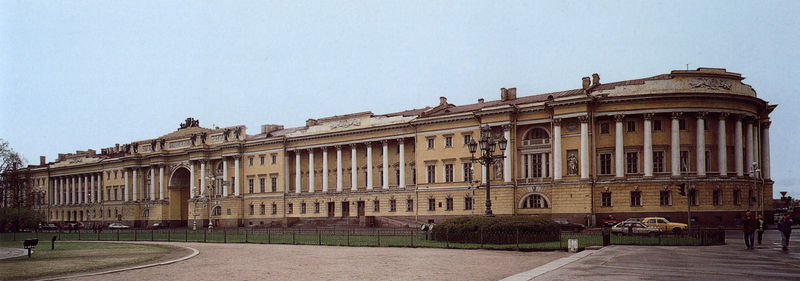
Titel: Gebäude des Senats und Synods in St. Petersburg
Künstler: Carlo Rossi
Standort: St. Petersburg, Gebäude des Senats und Synods (EU - Russland)
Schlagwörter: gelb, menschen, fenster, lampen, laterne, säule, säulen, weiss, dach, gras, haus, park, rasen, schloss, weg, zaun, beige, alt, front, rund, garten, bogen, fassade, tor, leuchten, eingang, palast, portal, sandstein, autos, rschloss, riómankit, säaulen